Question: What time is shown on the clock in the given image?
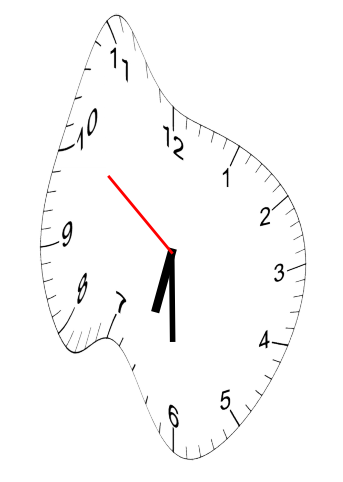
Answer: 06:29:51